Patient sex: F
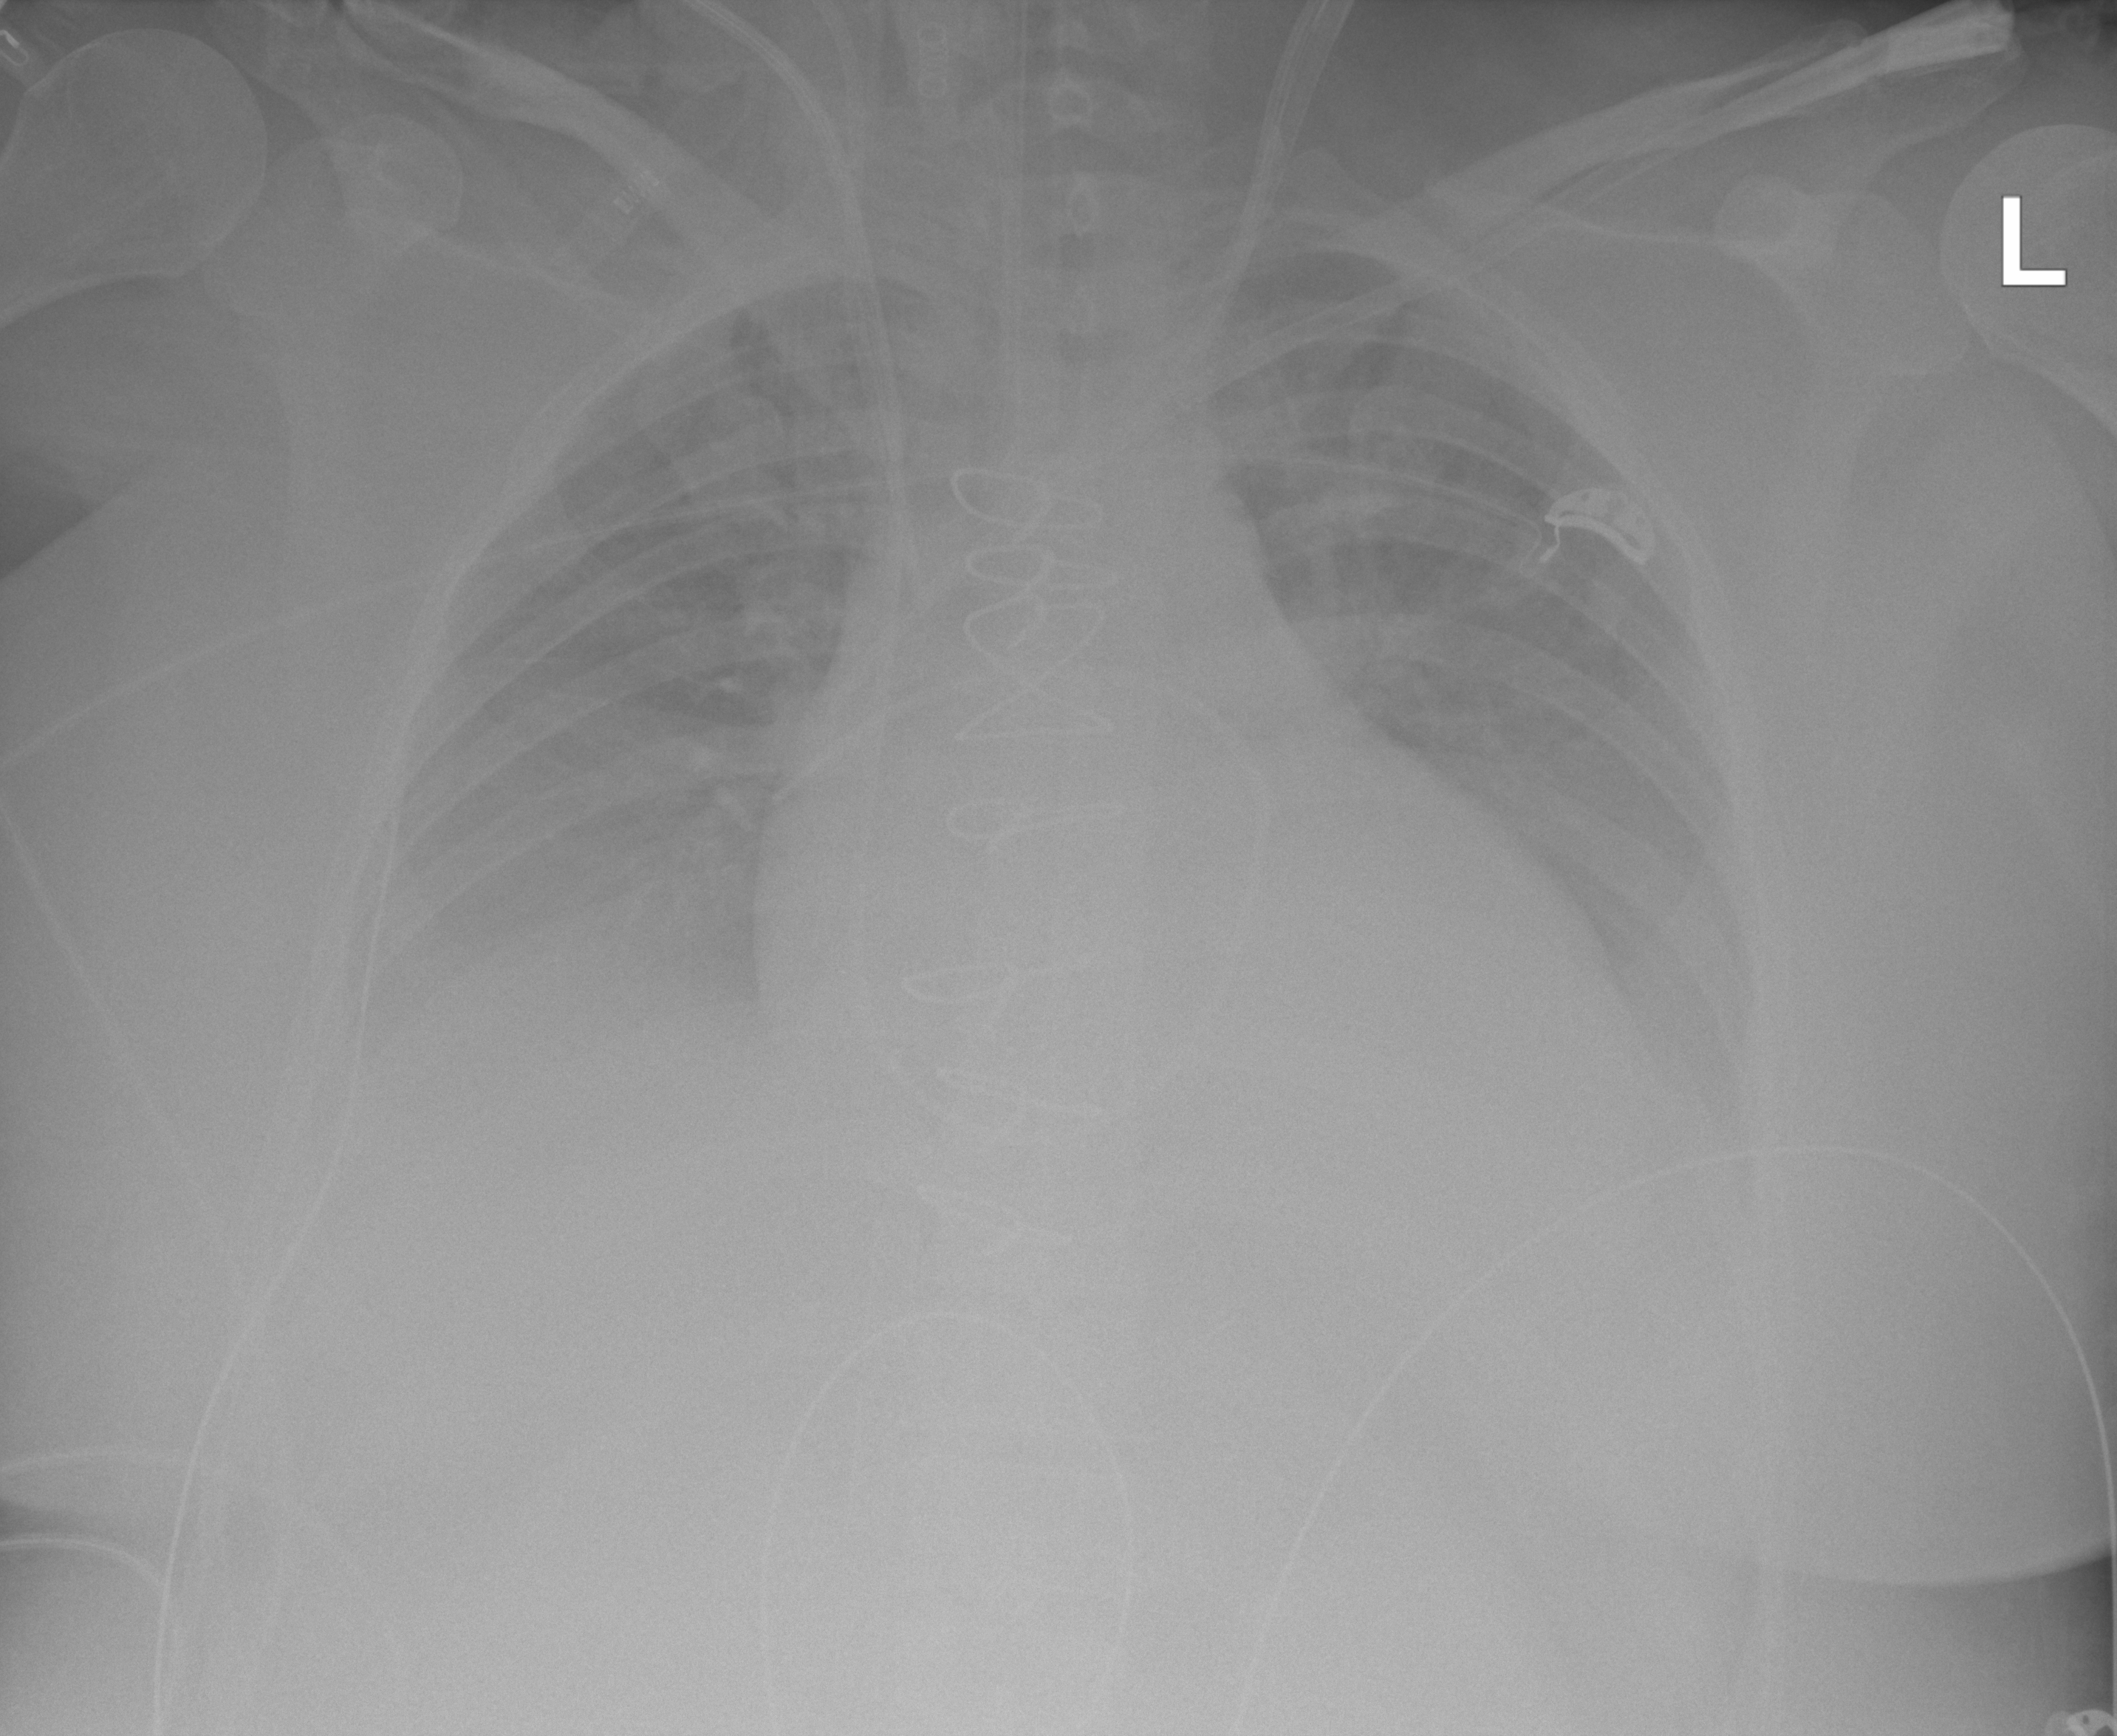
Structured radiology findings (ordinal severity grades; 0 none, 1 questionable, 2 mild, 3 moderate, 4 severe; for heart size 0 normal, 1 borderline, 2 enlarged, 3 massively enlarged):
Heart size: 2
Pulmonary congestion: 2
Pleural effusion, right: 2
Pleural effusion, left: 2
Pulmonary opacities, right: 0
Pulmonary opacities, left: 0
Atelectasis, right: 0
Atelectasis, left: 0